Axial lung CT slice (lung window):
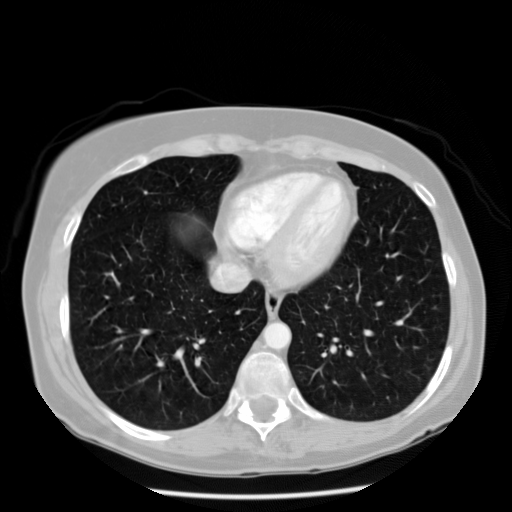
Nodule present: no